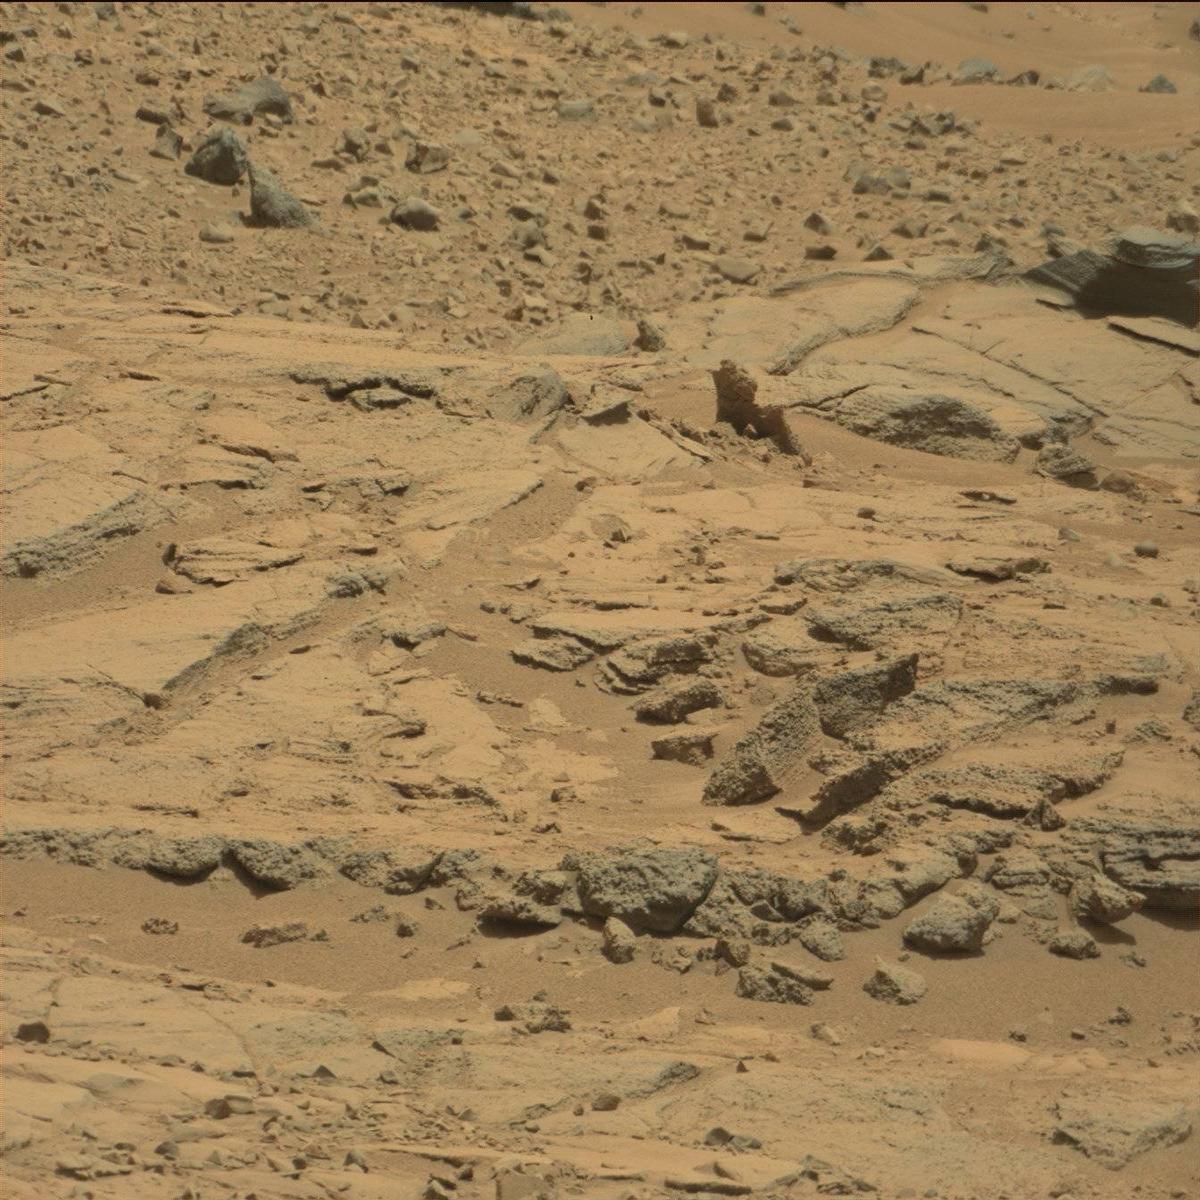
Terrain classes present: Bedrock, Rock, Sand / Soil